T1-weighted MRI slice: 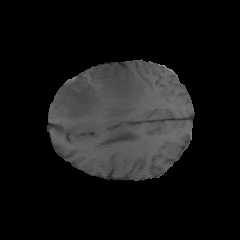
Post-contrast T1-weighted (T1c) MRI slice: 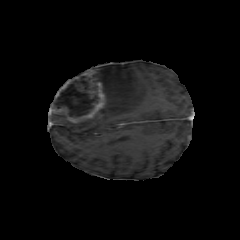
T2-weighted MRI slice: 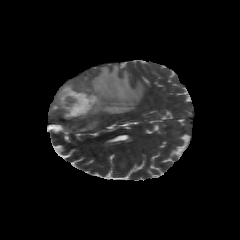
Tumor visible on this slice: yes